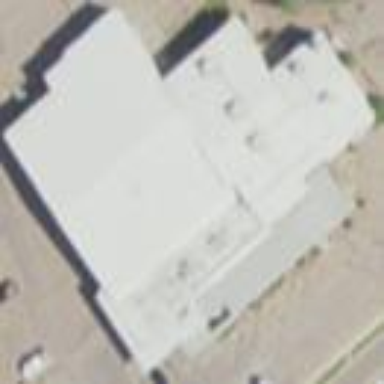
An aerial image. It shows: Building with bowling alley inside.